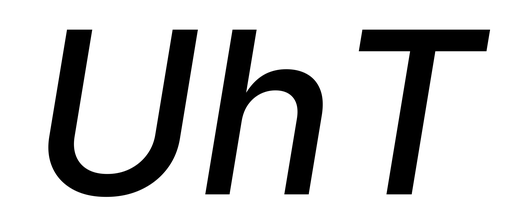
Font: Inter-Italic_Medium_Italic